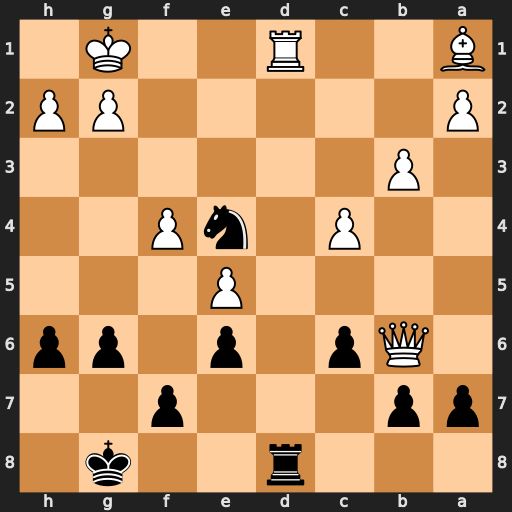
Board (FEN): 3r2k1/pp3p2/1Qp1p1pp/4P3/2P1nP2/1P6/P5PP/B2R2K1
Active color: b
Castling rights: -
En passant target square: -
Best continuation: Rxd1#